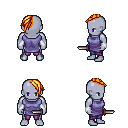
a pixel art fantasy rpg character, male body template, dark elf, purple skin, chain tabard jacket, magenta pants, light blonde long mohawk hairstyle, white cloth bracers, dagger, four views (front, back, left, right), 2x2 character sprite sheet, small pixel art, hard edges, no anti-aliasing